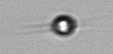
Label: Acanthoica_quattrospina